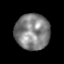
Tissue: prostate
Cell type: T cells
Senescence score: 0.3156
Nuclear area (px): 1211
Mean DAPI intensity: 129.893